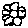
Label: flower